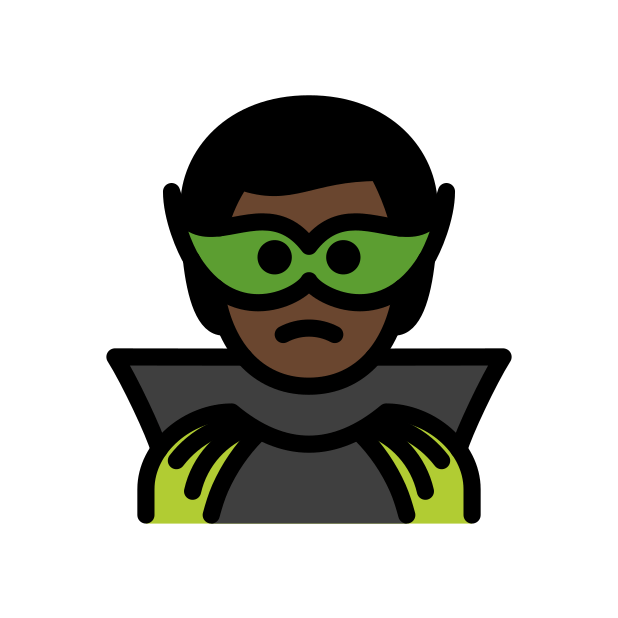
man supervillain: dark skin tone